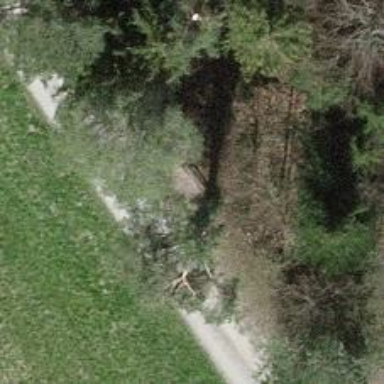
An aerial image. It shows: Brown bench in the vicinity.